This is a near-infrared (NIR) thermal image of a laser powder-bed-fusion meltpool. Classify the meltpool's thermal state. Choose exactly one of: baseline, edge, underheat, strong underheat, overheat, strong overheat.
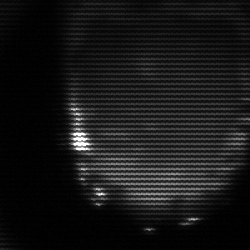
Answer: edge